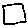
Label: square